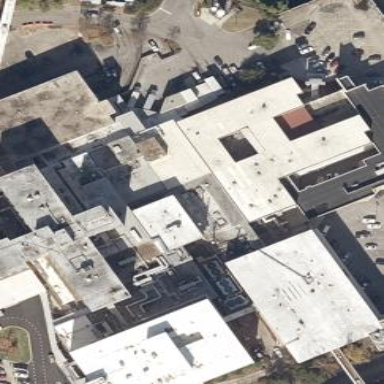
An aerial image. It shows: Part of building.